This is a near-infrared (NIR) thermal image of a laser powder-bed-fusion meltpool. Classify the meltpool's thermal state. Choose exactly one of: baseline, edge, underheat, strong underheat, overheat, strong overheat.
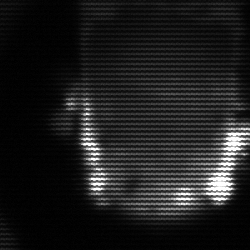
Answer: baseline